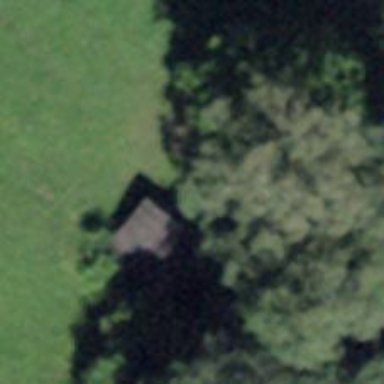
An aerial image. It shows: Hut.